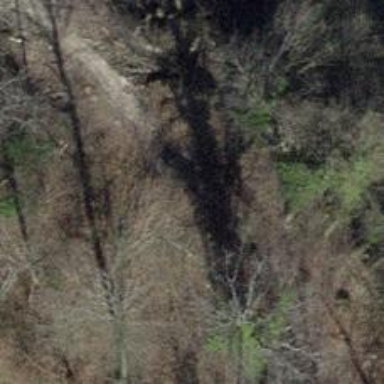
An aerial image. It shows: Sandy path.